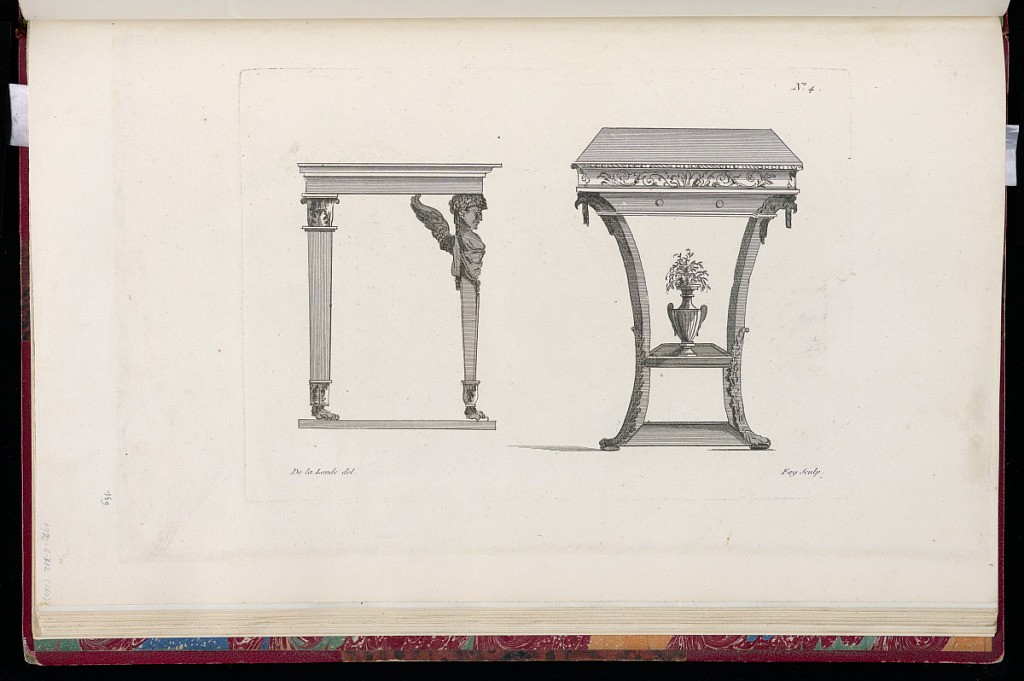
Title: Designs for Two Tables
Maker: Richard de Lalonde, French, active 1780–96
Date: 1780-1789
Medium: Etching on off-white laid paper
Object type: Print
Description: Profiles of two tables. The left table has straight legs, one fluted and with acanthus leaves, the other with sphynx bust. The right table has curved legs and a shelf with an urn filled with flowers. The plate is signed and numbered.